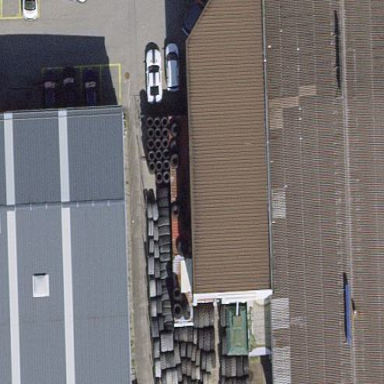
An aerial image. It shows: Building that is tyre shop.